高三 · 度量几何学
13. 如图, 四边形 $\mathrm{ABCD}$ 是圆 $\mathrm{O}$ 的内接四边形, 延长 $\mathrm{AB}$ 和 $\mathrm{DC}$ 相交于点 $\frac{\mathrm{PB}}{\mathrm{PD}}=\frac{1}{3} \mathrm{P}$, 若, 则 $\frac{\mathrm{BC}}{\mathrm{AD}}$的值为 \$ \qquad \$ .

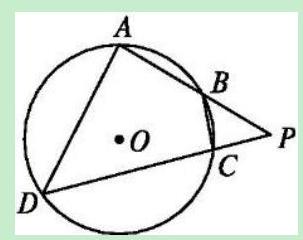
答案: $\frac{1}{3}$
解析: ：解答：由于 $\angle \mathrm{PBC}=\angle \mathrm{PDA}, \angle \mathrm{P}=\angle \mathrm{P}$,

则 $\triangle \mathrm{PAD} \sim \triangle \mathrm{PCB}$, 故 $\frac{\mathrm{PB}}{\mathrm{PD}}=\frac{\mathrm{BC}}{\mathrm{AD}}=\frac{1}{3}$.

分析: 本题主要考查了圆内接四边形的性质与判断定理, 解决问题的关键是根据圆内接四边形的性质与判断定理结合所给条件分析计算即可